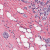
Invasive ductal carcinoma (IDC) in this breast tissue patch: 0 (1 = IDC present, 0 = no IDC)